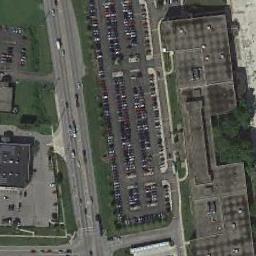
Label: parking_lot